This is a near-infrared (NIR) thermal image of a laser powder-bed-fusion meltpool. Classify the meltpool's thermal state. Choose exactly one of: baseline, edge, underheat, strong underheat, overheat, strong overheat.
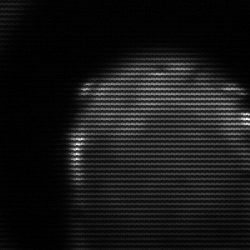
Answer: edge